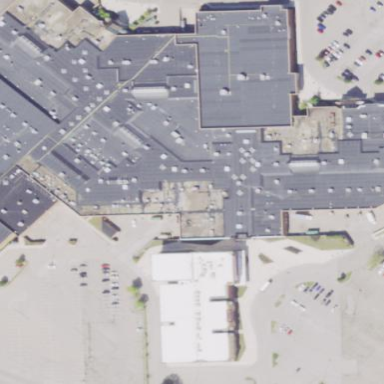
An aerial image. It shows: Retail building that is part of mall.